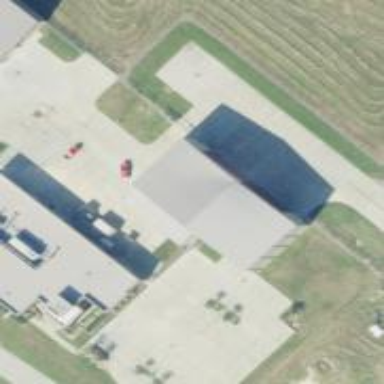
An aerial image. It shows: Hangar building at the airport.